Field crop: tomato
Growth stage: 2
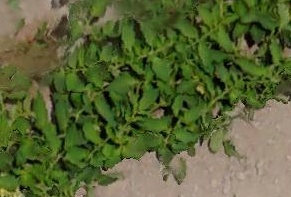
Species: tomato